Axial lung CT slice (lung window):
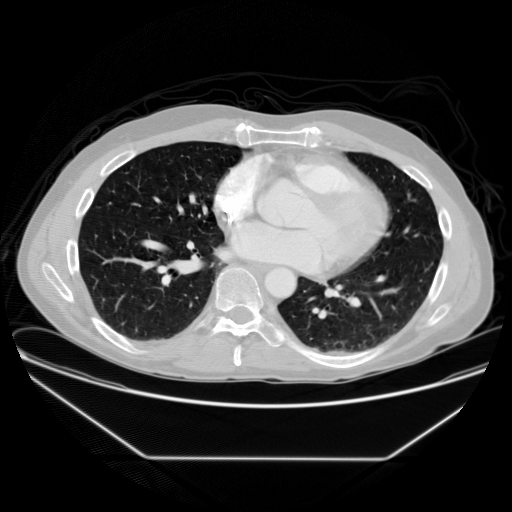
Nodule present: no